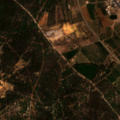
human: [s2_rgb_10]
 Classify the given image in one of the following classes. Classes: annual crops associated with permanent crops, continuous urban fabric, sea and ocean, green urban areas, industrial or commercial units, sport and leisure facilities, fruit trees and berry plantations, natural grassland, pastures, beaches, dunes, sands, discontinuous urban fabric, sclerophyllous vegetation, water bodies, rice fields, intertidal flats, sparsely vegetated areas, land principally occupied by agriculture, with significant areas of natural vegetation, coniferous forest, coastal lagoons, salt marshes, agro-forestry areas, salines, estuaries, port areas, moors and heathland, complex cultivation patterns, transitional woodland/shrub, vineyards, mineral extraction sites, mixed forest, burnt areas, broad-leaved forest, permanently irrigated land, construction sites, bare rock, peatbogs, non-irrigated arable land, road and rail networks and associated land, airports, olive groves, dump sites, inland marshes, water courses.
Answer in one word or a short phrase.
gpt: discontinuous urban fabric, fruit trees and berry plantations, coniferous forest, transitional woodland/shrub